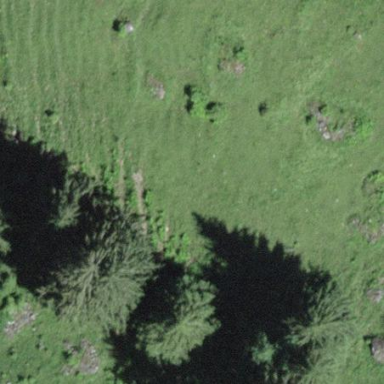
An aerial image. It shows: Forest area.